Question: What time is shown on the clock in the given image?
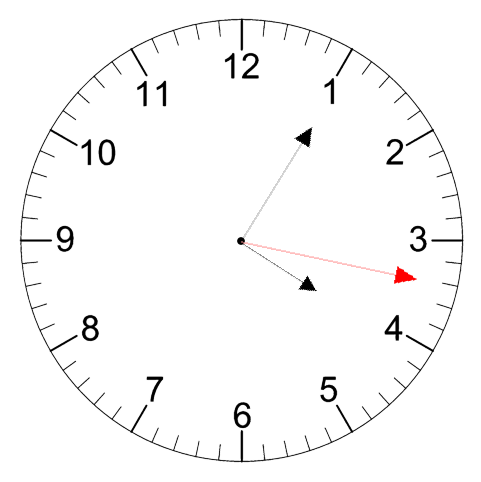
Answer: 04:05:17